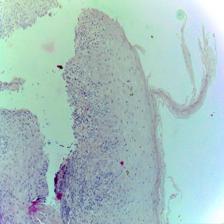
Diagnosis: Normal